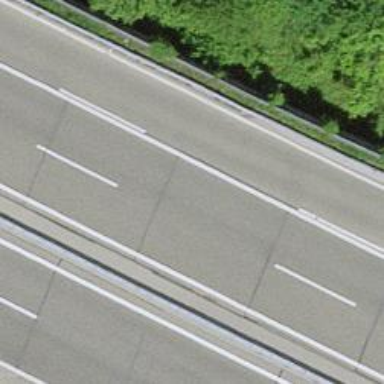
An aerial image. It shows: Motorway link.